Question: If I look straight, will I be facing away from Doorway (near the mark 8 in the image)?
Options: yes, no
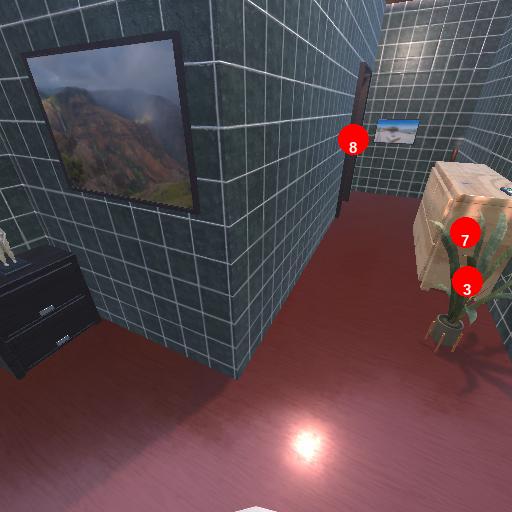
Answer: yes